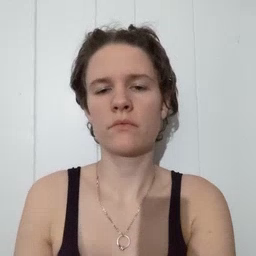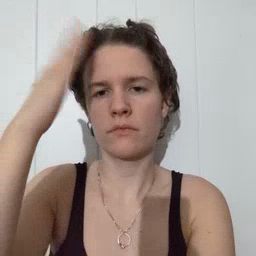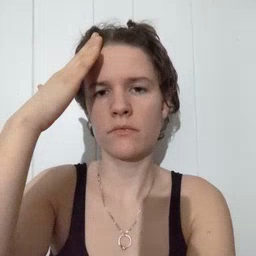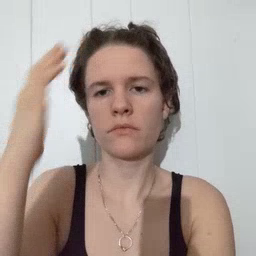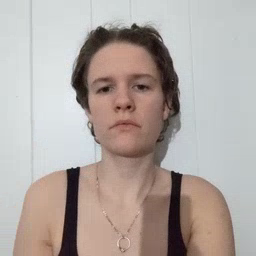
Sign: hat